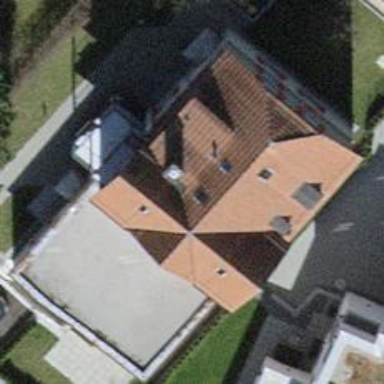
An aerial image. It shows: Building with tile roof.